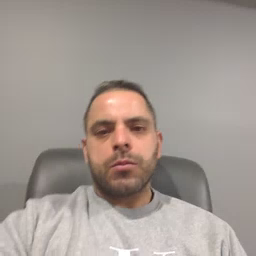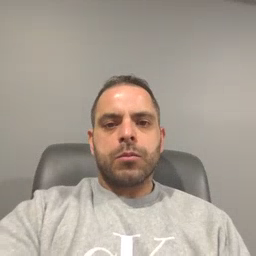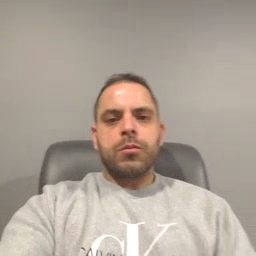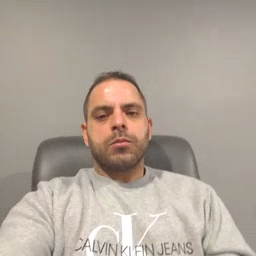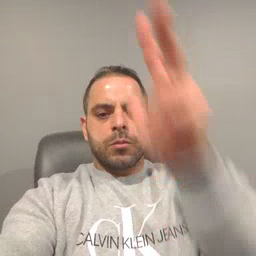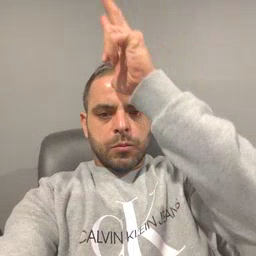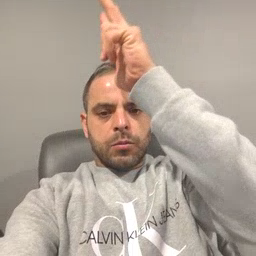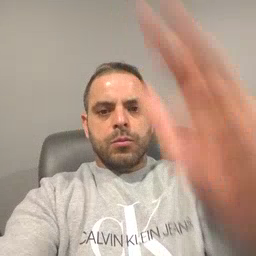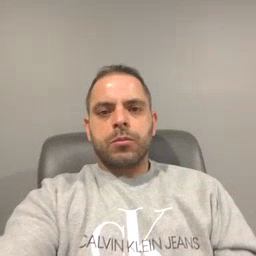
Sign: hen